Field crop: maize
Growth stage: 2
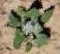
Species: chenopodium